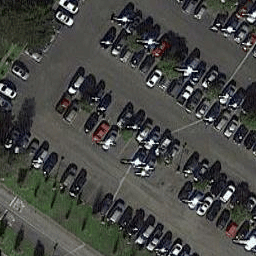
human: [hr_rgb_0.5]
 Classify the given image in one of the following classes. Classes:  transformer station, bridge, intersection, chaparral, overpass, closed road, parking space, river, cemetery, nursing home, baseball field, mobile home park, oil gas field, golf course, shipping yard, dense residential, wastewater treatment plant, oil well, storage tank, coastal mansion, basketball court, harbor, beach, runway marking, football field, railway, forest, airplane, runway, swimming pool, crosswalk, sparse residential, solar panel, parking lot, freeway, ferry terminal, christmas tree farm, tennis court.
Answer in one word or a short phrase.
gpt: parking lot